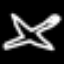
Label: airplane